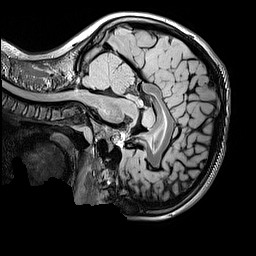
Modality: FLAIR
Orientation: sagittal
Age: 11
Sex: male
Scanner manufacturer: siemens
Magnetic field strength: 3 T
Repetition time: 5 s
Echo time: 0.388 s